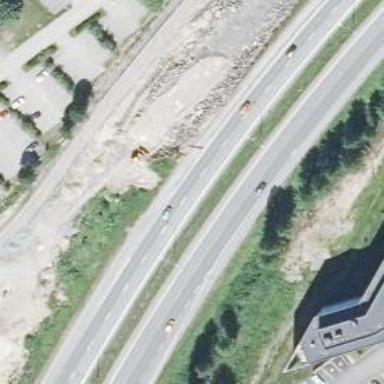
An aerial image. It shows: Motorway link.